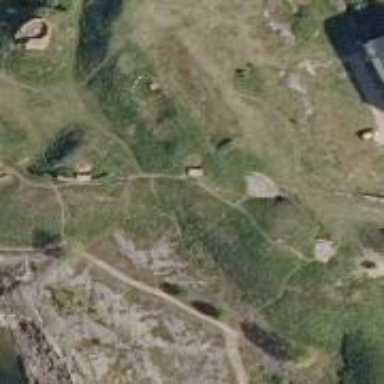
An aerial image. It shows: Military bunker.